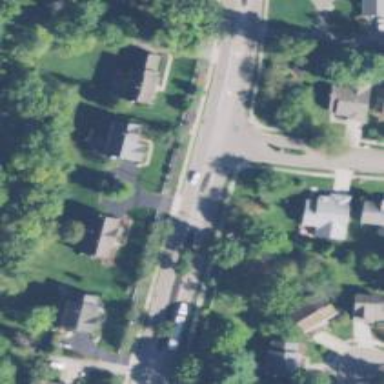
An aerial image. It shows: Shared driveway marked as service road.